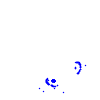
Particle: pion